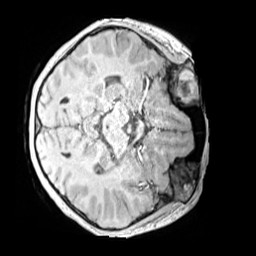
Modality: MP2RAGE
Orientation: axial
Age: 11
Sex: female
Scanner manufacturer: siemens
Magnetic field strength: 3 T
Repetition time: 4 s
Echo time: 0.00299 s